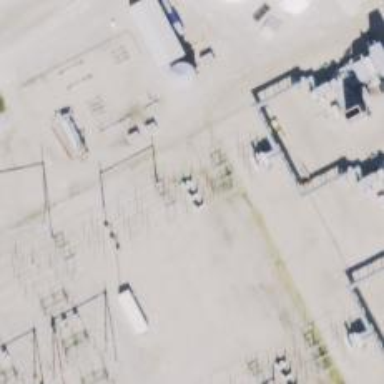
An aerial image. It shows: Switch used for power control.